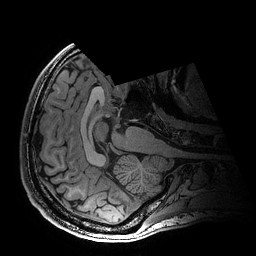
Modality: T1w
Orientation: axial
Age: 20
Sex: male
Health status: healthy